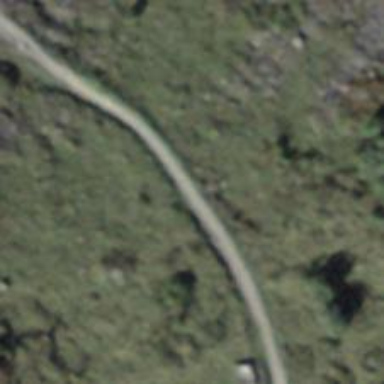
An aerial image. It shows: Path with excellent trail visibility.